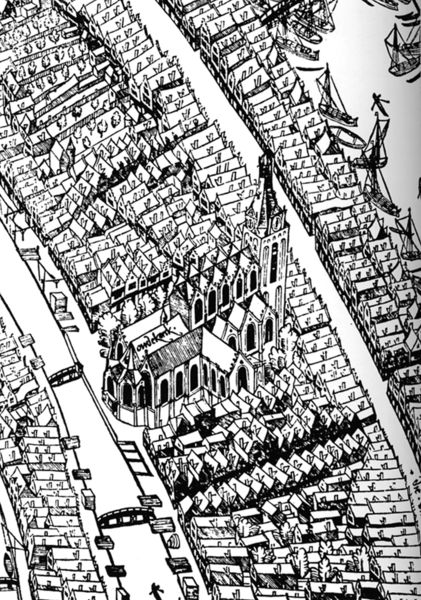
Titel: Houtsnede
Schlagwörter: wasser, fluss, stadt, zeichnung, häuser, brücke, kanal, kirche, boote, schiffe, dächer, mauer, vogelperspektive, masten, glaube, dom, druck, münster, mittelalter, strassen, dicht, stadtmauer, wohnen, brücken, stadtplan, wasserstraße, dichte, münstr